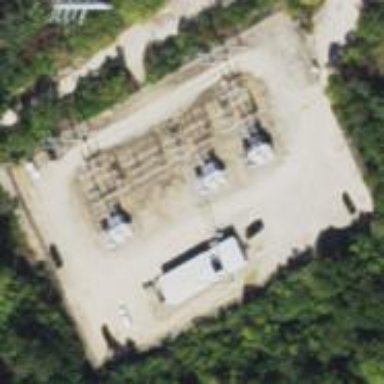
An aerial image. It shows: Power substation.